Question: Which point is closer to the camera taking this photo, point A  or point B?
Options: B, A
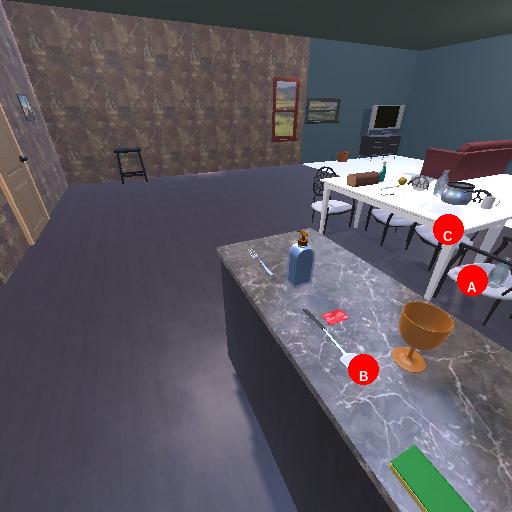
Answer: B